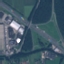
Land use / land cover: Highway